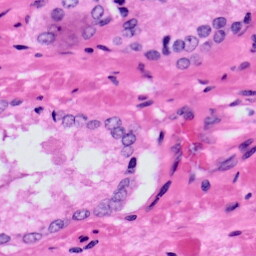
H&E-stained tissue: Prostate